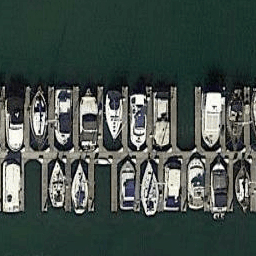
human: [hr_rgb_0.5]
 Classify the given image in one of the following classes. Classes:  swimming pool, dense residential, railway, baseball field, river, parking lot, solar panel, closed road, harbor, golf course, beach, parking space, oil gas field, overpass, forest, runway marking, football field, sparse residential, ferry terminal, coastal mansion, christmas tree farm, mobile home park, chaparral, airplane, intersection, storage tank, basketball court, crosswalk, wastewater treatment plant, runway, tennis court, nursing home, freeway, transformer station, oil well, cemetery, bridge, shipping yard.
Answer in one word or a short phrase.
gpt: harbor